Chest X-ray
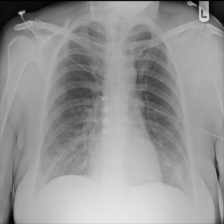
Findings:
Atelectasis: negative
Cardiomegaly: negative
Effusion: negative
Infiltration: negative
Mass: negative
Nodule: negative
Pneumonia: negative
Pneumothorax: negative
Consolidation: negative
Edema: negative
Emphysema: negative
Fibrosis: negative
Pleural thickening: negative
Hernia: negative